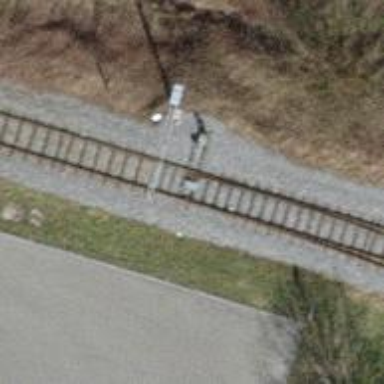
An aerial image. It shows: Single-track spur railway line.